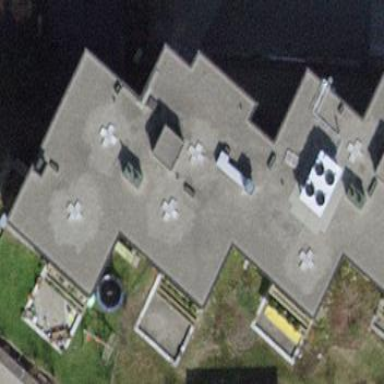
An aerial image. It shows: Residential building with flat grey roof.